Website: macys
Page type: cart
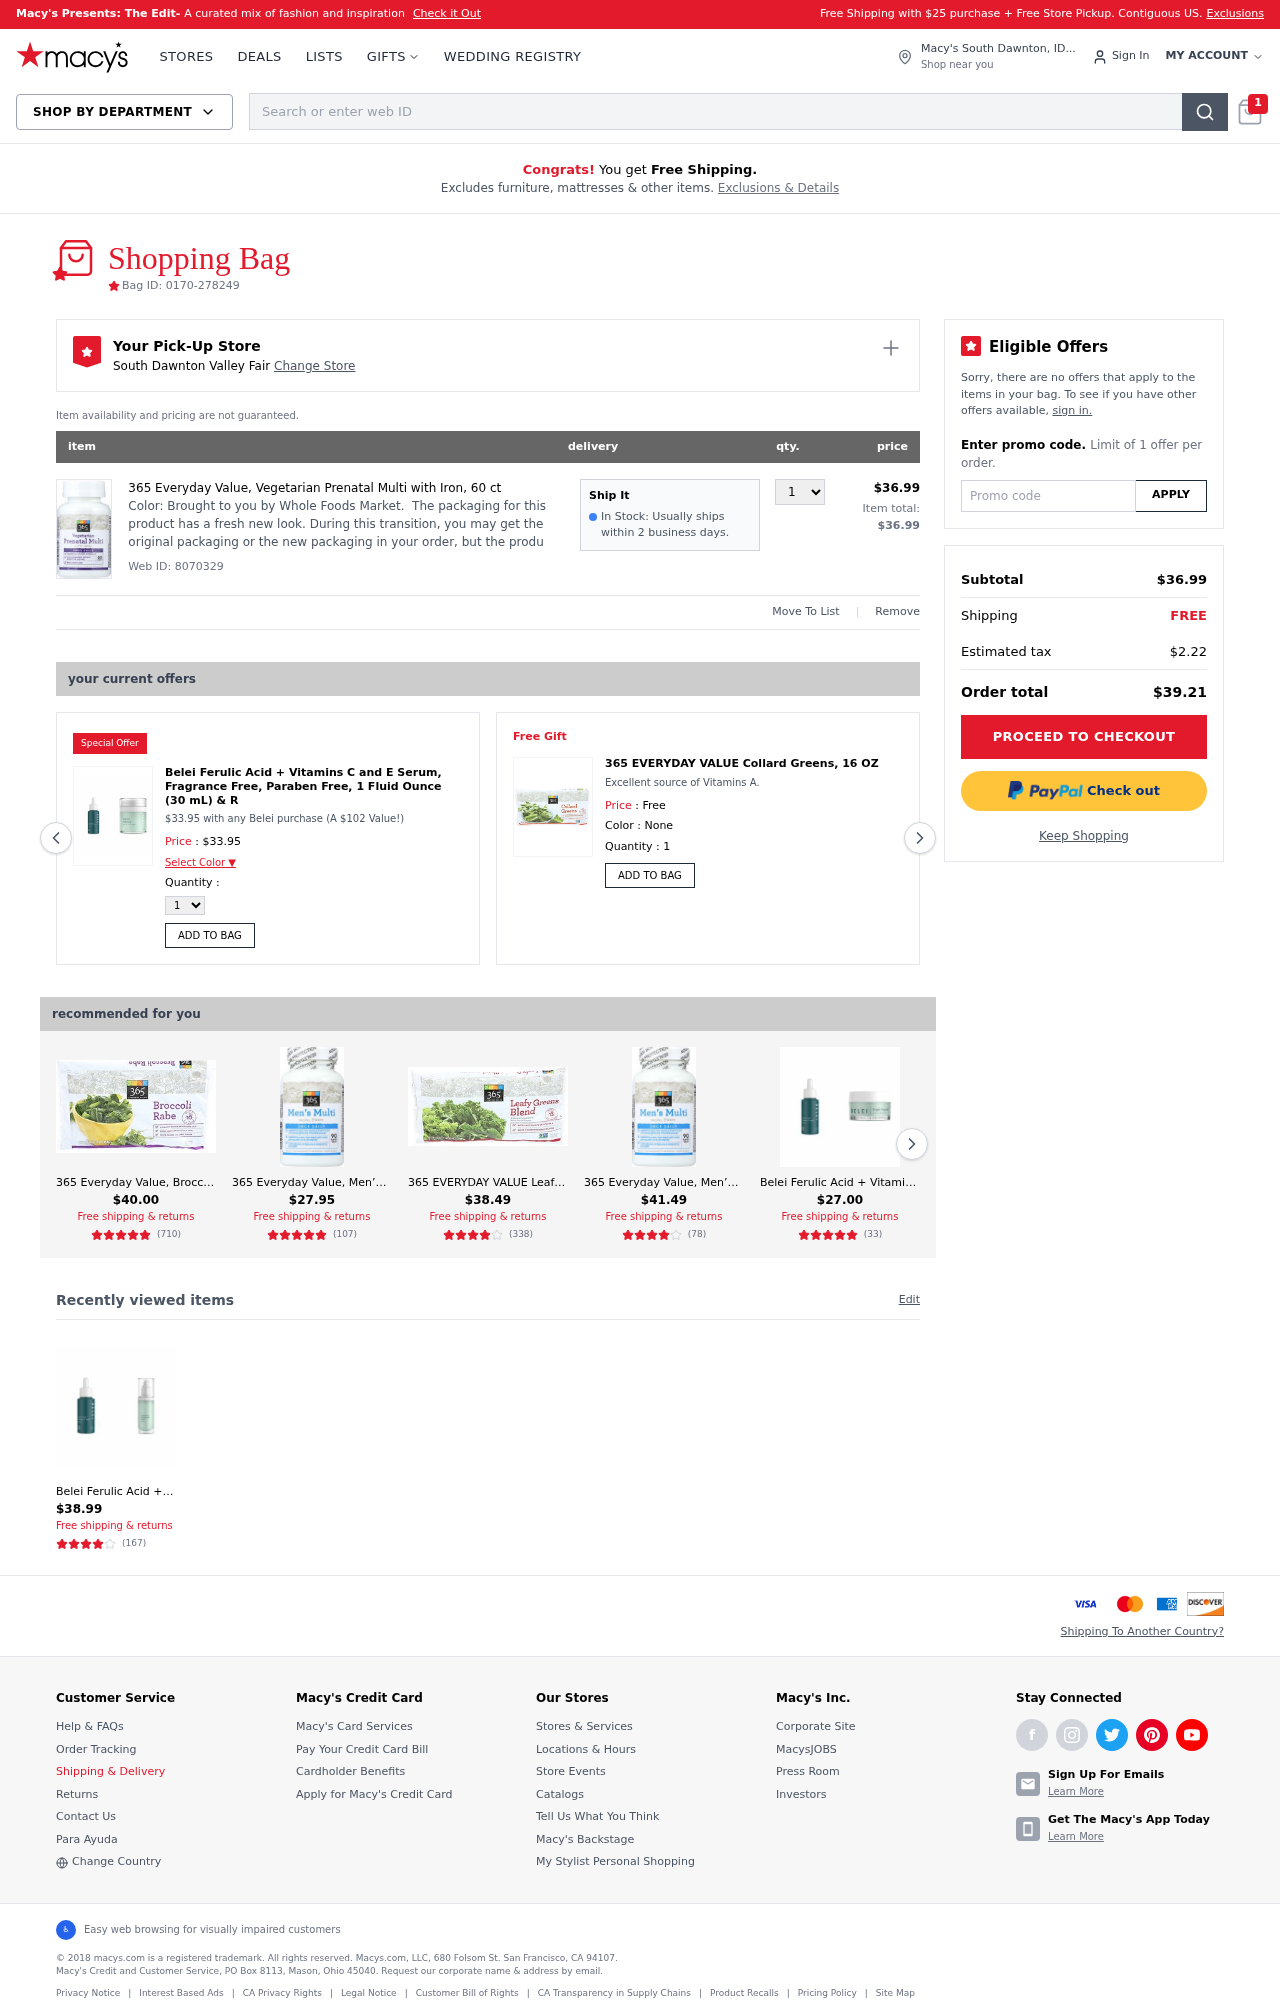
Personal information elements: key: PII_CITY
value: South Dawnton Valley Fair Change Store
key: PII_CITY_STATE
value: South Dawnton, ID
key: PII_PROMO_CODE
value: HOLIDAY64
Product elements: key: PRODUCT1_DESC
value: Brought to you by Whole Foods Market.  The packaging for this product has a fresh new look. During this transition, you may get the original packaging or the new packaging in your order, but the produ
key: PRODUCT1_NAME
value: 365 Everyday Value, Vegetarian Prenatal Multi with Iron, 60 ct
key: PRODUCT1_PRICE
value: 36.99
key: PRODUCT1_QUANTITY
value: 1
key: PRODUCT2_NAME
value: Belei Ferulic Acid + Vitamins C and E Serum, Fragrance Free, Paraben Free, 1 Fluid Ounce (30 mL) & R
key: PRODUCT2_PRICE
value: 33.95
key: PRODUCT3_DESC
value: Excellent source of Vitamins A.
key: PRODUCT3_NAME
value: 365 EVERYDAY VALUE Collard Greens, 16 OZ
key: PRODUCT4_NAME
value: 365 Everyday Value, Broccoli Rabe, 16 oz, (Frozen)
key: PRODUCT4_NUM_RATINGS
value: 710
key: PRODUCT4_PRICE
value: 40
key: PRODUCT4_RATING
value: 4.8
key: PRODUCT5_NAME
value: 365 Everyday Value, Men’s Multi Iron-Free, 90 ct
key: PRODUCT5_NUM_RATINGS
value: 107
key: PRODUCT5_PRICE
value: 27.95
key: PRODUCT5_RATING
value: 4.5
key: PRODUCT6_NAME
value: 365 EVERYDAY VALUE Leafy Greens Blend, 16 OZ
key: PRODUCT6_NUM_RATINGS
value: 338
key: PRODUCT6_PRICE
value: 38.49
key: PRODUCT6_RATING
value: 3.7
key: PRODUCT7_NAME
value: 365 Everyday Value, Men’s Multi Iron-Free, 90 ct
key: PRODUCT7_NUM_RATINGS
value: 78
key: PRODUCT7_PRICE
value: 41.49
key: PRODUCT7_RATING
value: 4.3
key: PRODUCT8_NAME
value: Belei Ferulic Acid + Vitamins C and E Serum, Fragrance Free, Paraben Free, 1 Fluid Ounce (30 mL) & T
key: PRODUCT8_NUM_RATINGS
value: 33
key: PRODUCT8_PRICE
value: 27
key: PRODUCT8_RATING
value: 4.7
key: PRODUCT9_NAME
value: Belei Ferulic Acid + Vitamins C and E Serum, Fragrance Free, Paraben Free, 1 Fluid Ounce (30 mL) & H
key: PRODUCT9_NUM_RATINGS
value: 167
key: PRODUCT9_PRICE
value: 38.99
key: PRODUCT9_RATING
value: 4.2
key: PRODUCT2_DESC
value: $33.95 with any Belei purchase (A $102 Value!)
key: PRODUCT1_WEB_ID
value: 8070329
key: PRODUCT1_TOTAL
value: $36.99
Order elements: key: ORDER_NUM_ITEMS
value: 1
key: ORDER_ID
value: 0170-278249
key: ORDER_SUBTOTAL
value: $36.99
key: ORDER_TAX
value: $2.22
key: ORDER_TOTAL
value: $39.21
Search elements: key: HEADER_SEARCH
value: Search or enter web ID